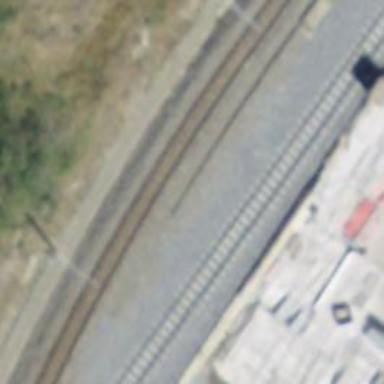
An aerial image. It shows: Narrow-gauge railway track with one electrified contact line.